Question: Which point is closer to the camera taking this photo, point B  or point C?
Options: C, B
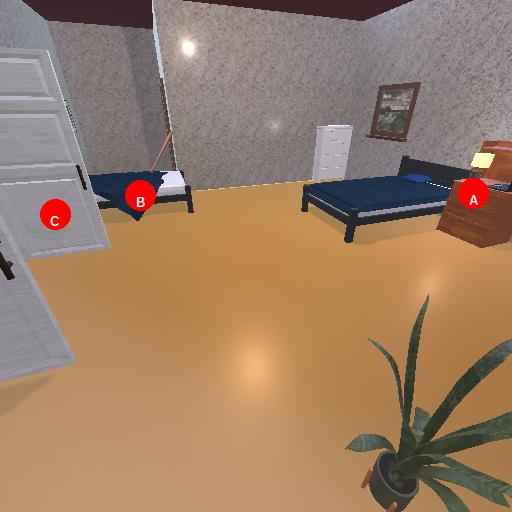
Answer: C